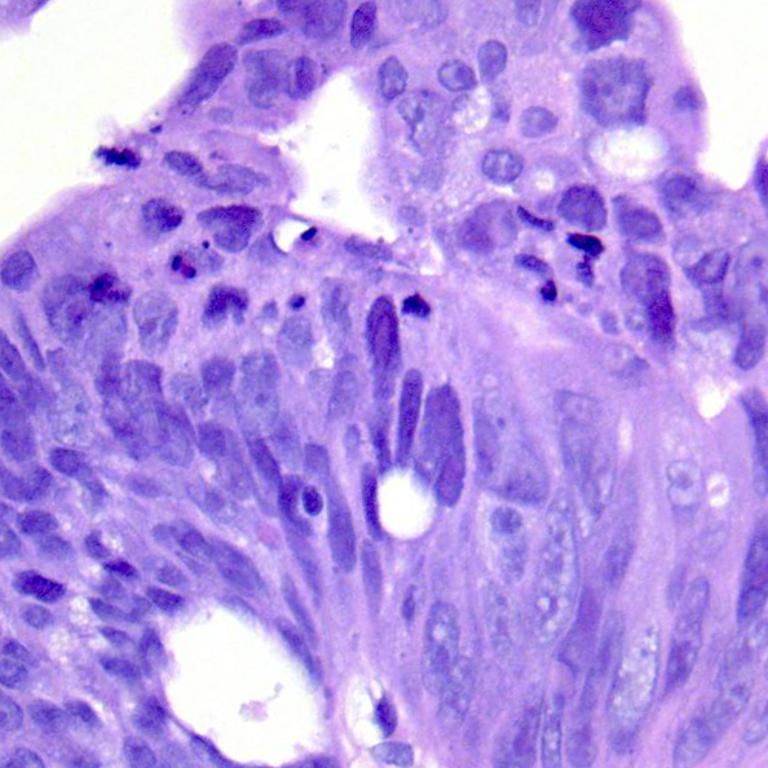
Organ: colon
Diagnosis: adenocarcinomas